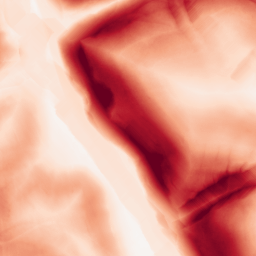
Category: morphological
Decomposition family: morphological_gradient
Decomposition parameters: size: 15
shape: diamond
Upsampling method: sinc_blackman
Upsampling parameters: scale: 4
kernel_size: 16
Upsampling scale: 4